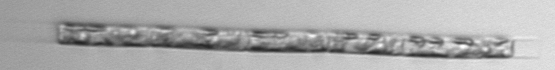
Label: Leptocylindrus